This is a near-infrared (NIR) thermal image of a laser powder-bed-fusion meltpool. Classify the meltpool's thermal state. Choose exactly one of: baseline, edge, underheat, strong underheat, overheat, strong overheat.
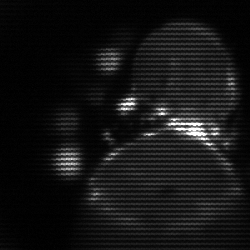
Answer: edge